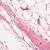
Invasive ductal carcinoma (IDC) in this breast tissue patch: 0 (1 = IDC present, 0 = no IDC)